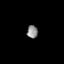
Tissue: lung
Cell type: Epithelial cells
Senescence score: 0.2246
Nuclear area (px): 134
Mean DAPI intensity: 142.112